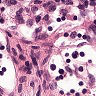
Metastatic tissue present: no